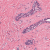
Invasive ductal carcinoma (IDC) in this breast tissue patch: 0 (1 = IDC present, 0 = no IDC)